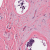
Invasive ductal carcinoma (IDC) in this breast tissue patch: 0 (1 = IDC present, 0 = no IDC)